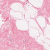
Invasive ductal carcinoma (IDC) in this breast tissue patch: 0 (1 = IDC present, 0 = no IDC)